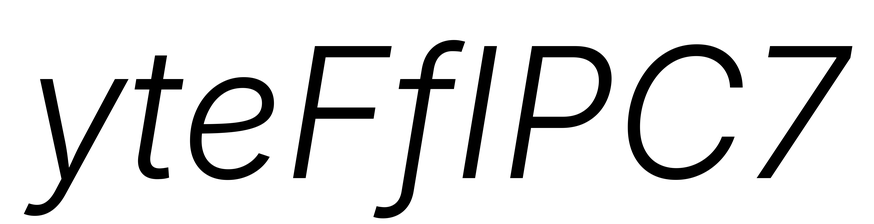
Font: Inter-Italic_Light_Italic